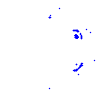
Particle: electron